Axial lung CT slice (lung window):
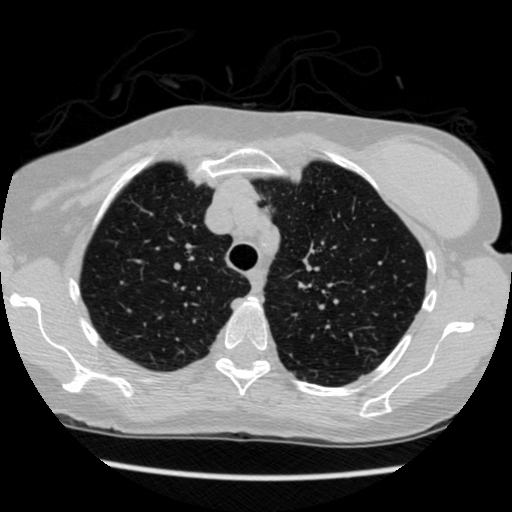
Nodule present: no